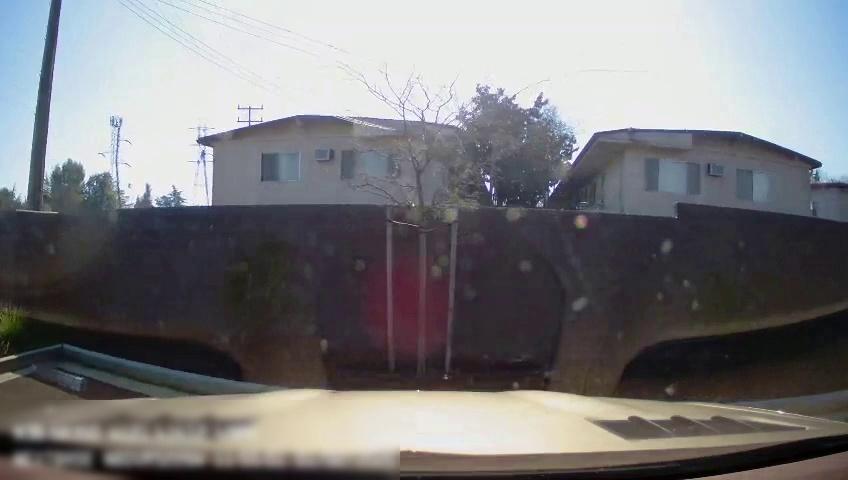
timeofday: Day
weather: Sunny
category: Drivable Space